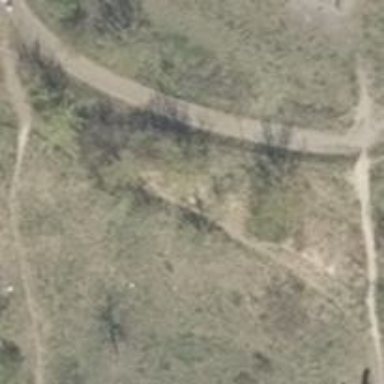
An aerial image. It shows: Ground path.